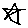
Label: star